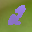
Label: 2